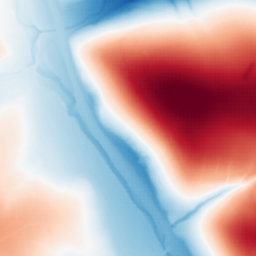
Category: trend_removal
Decomposition family: polynomial_high
Decomposition parameters: degree: 5
Upsampling method: sinc_hamming
Upsampling parameters: scale: 4
kernel_size: 8
Upsampling scale: 4